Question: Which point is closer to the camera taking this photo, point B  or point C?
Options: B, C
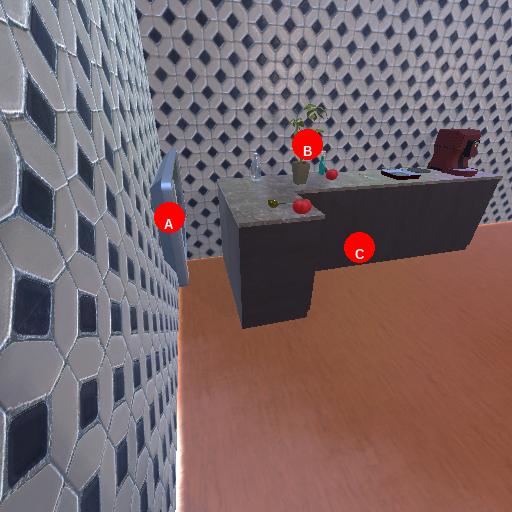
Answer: B